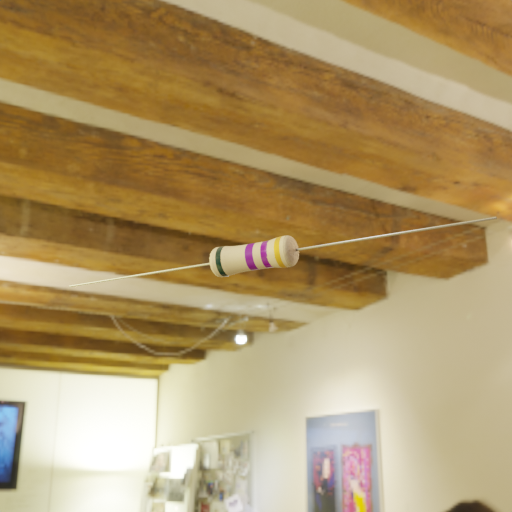
Resistor colour bands (in order): black, violet, violet, gold